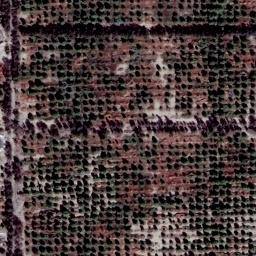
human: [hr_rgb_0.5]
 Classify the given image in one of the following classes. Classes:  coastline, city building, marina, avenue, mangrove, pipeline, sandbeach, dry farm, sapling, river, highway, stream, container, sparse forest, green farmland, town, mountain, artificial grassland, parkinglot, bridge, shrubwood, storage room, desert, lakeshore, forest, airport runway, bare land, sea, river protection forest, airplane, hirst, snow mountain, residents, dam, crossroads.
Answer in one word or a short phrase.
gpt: dry farm